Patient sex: M
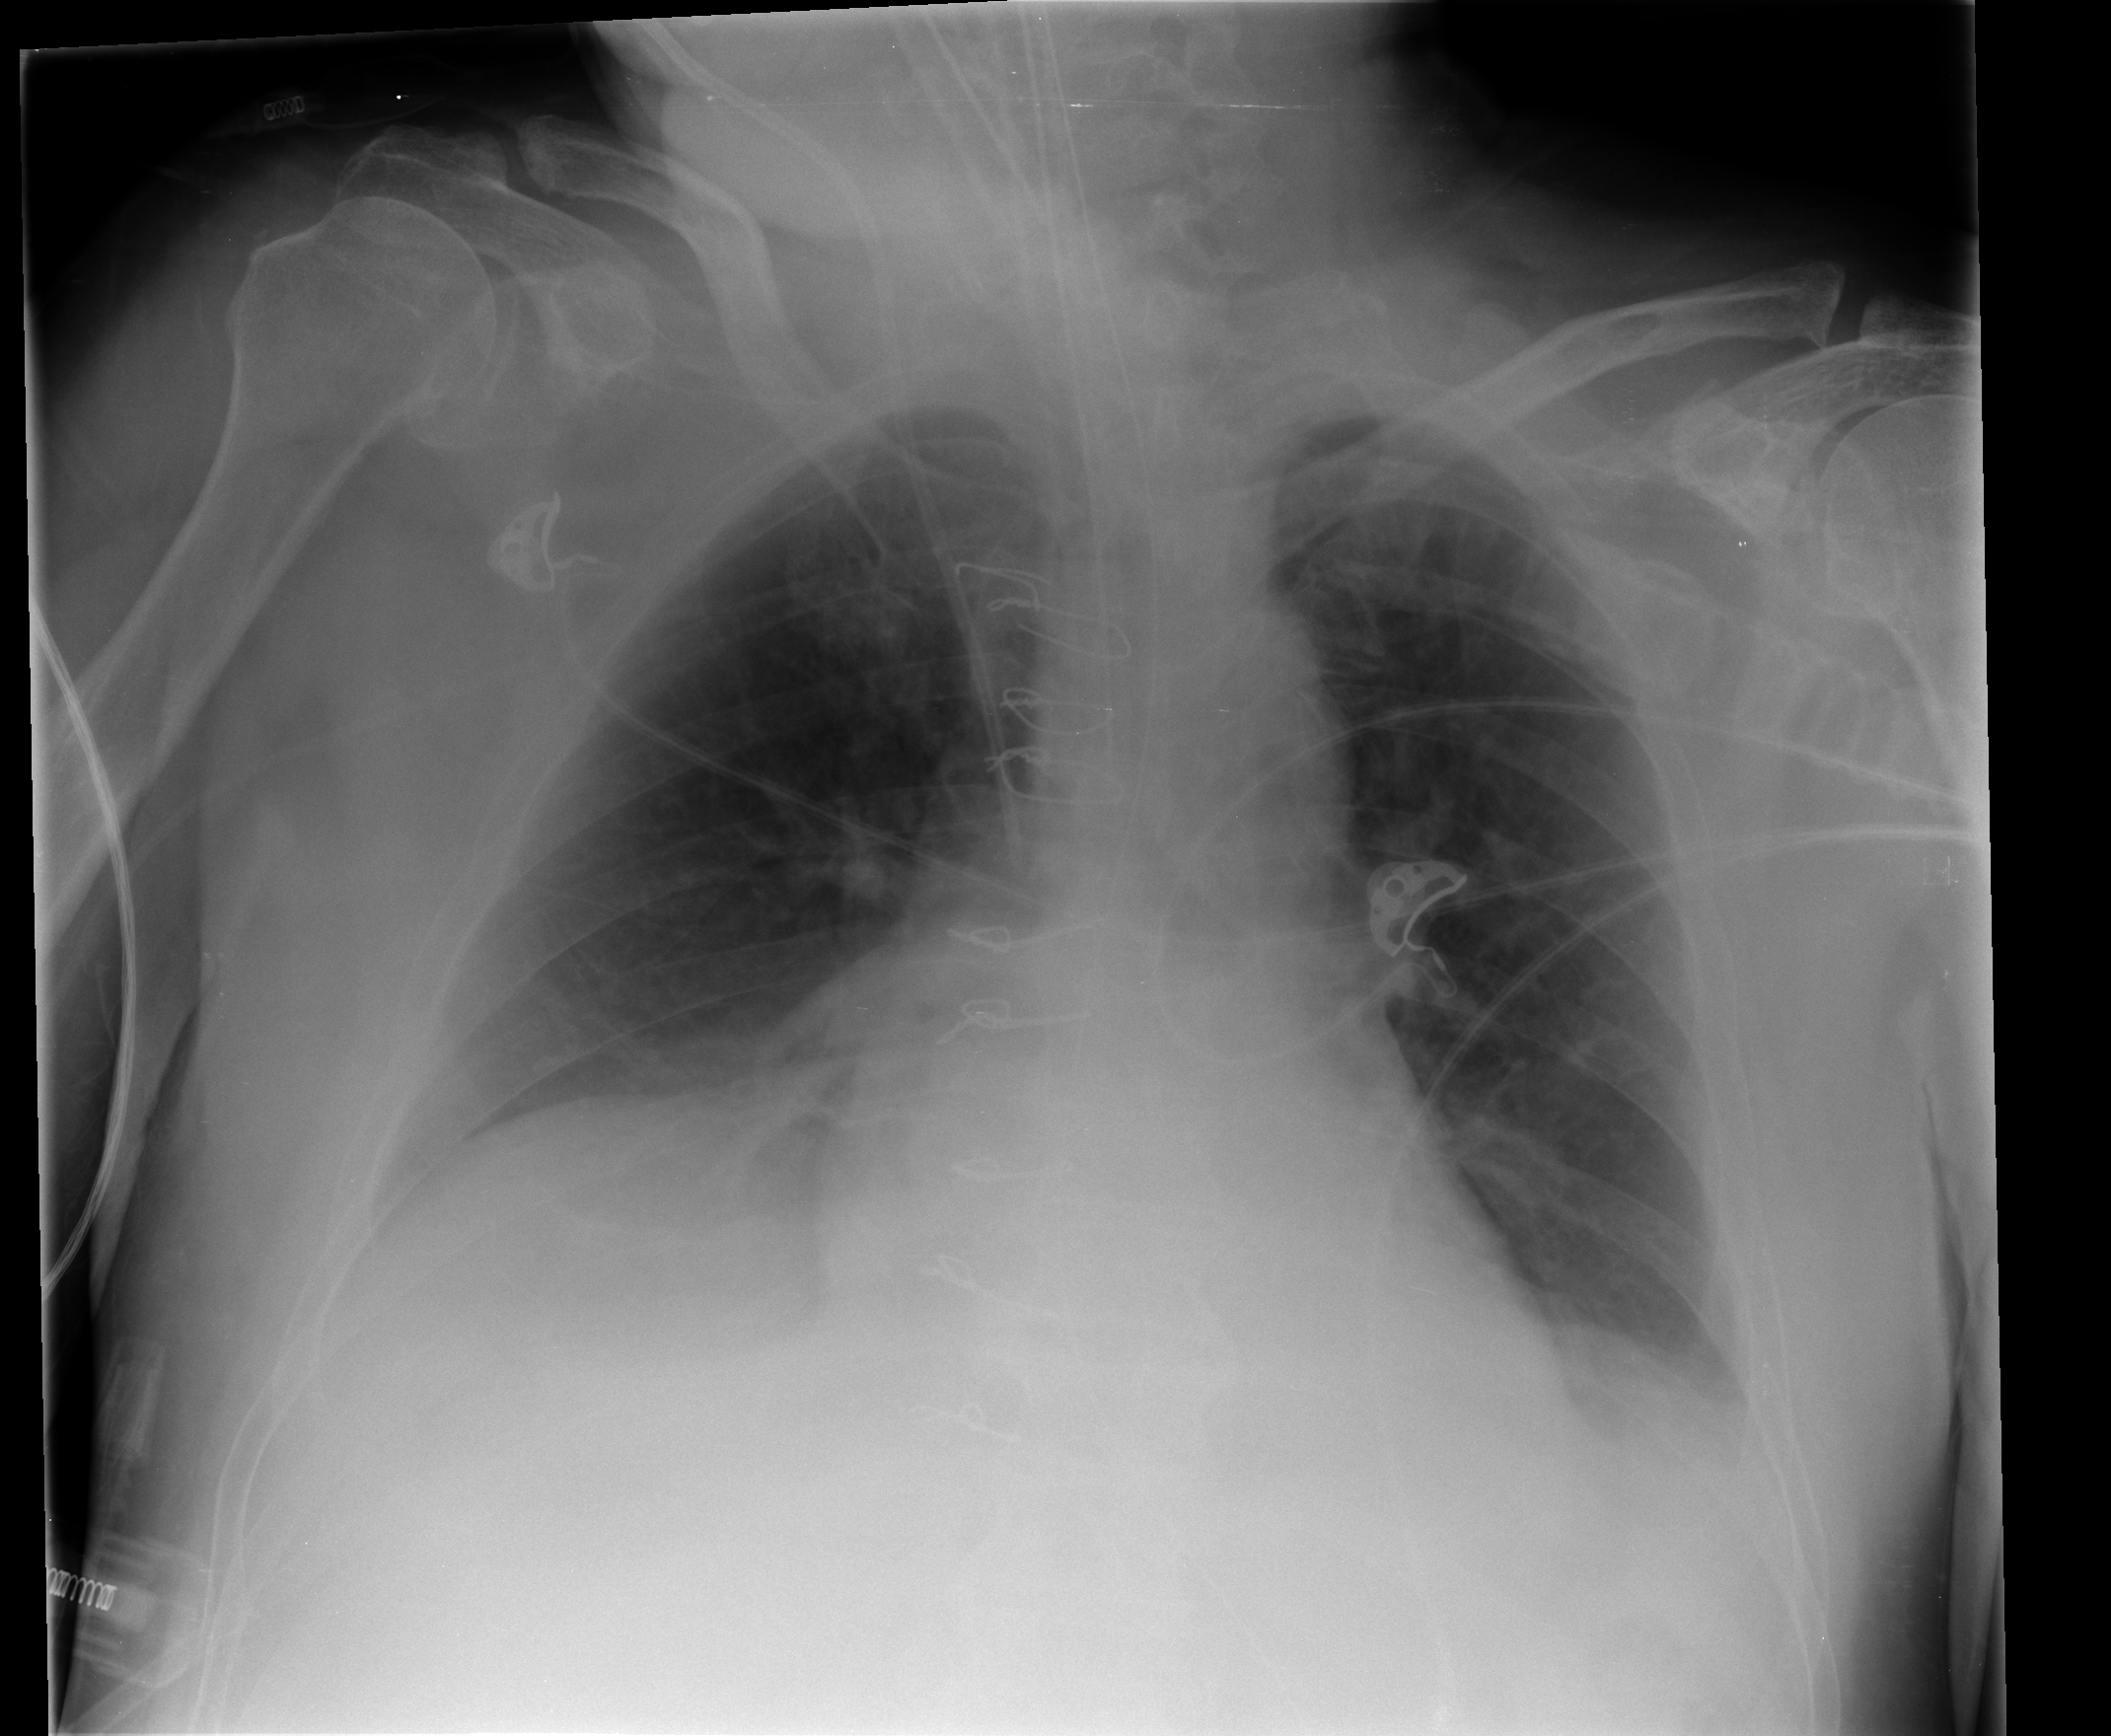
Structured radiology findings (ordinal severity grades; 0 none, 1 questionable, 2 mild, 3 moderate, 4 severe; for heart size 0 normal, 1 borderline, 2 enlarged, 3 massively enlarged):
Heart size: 1
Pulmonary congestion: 0
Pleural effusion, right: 1
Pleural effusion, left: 1
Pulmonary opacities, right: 0
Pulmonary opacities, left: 0
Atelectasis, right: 2
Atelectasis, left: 1